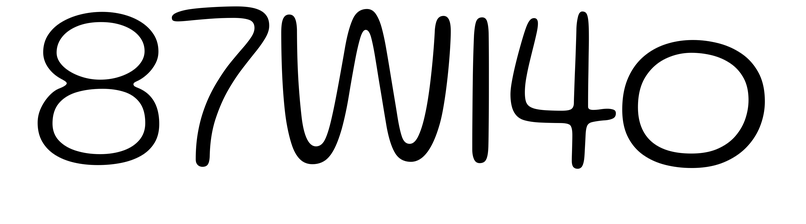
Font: Gluten_ExtraLight